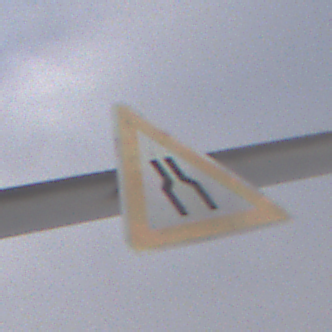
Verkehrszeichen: VerengteFahrbahn
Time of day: MorningAfternoon
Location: Outdoor (Nature)
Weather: PartlyCloudy
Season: Winter
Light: Natural